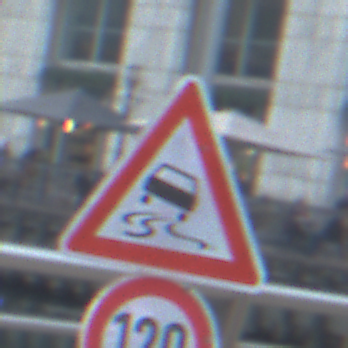
Verkehrszeichen: SchleuderOderRutschgefahr
Zusatzzeichen unten: Geschwindigkeit120
Umgebung: Outdoor, Urban
Tageszeit: MorningAfternoon
Wetter: PartlyCloudy
Licht: Natural
Jahreszeit: NotSpecified
Kontrast: LowContrast